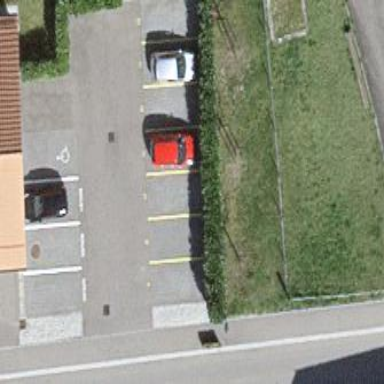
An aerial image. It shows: Parking area with surface.